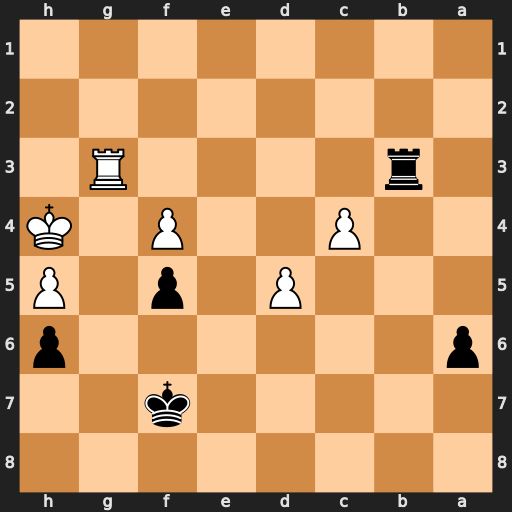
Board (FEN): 8/5k2/p6p/3P1p1P/2P2P1K/1r4R1/8/8
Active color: b
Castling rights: -
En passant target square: -
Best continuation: Rxg3 Kxg3 a5